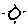
Label: sun